Question: I am trying to see if the following is possible:

I want to be able to cycle a single div within an element continuously [so the start of the div is by the end of the same div as it cycles.]
This doesn't have to be an existing plugin. I would prefer to not clone the div if possible. The div's width will be set via javascript prior to cycle but might be adjusted in small amounts.
I would appreciate any ideas!
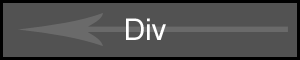
Answer: ## jsBin demo
jQuery:
'''
$('.scroller').each(function(){
$(this).find('img').clone().appendTo($(this));
});
(function move(){
$('.scroller').scrollLeft(0).stop().animate({scrollLeft:310},800,'linear',move);
})();
'''
HTML:
'''
<div class="scroller">
<img src="" alt="" />
</div>
'''
CSS:
'''
.scroller{
width:310px;
height:80px;
white-space:nowrap;
word-spacing:-1em;
overflow:hidden;
margin:30px;
}
.scroller img{
display:inline;
}
'''
It will make clones only once. Than my jQuery script will create a loop that will just play with the 'scrollLeft()' element property.
N.B: this is just a plain example, you could make '310px' be dynamically calculated, but that's another story, let's keep it simple.